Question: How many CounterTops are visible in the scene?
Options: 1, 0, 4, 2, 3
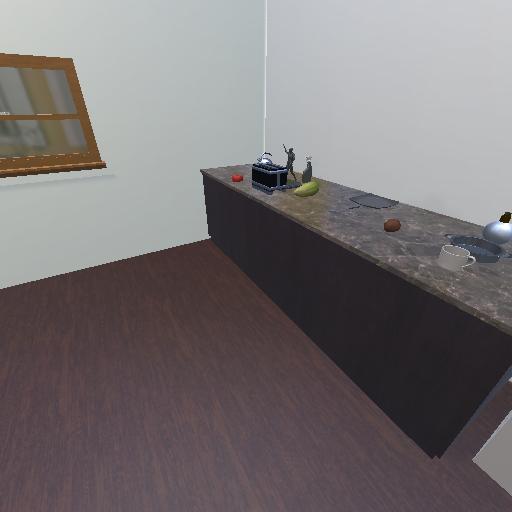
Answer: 1